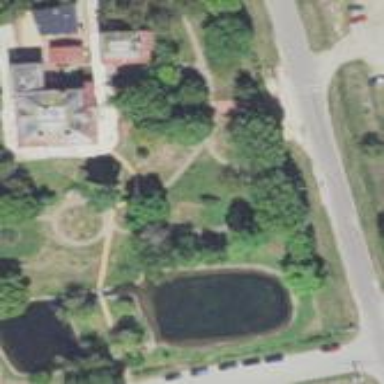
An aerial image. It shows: Park with beautiful willow trees.